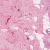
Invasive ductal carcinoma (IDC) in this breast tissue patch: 0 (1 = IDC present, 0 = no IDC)